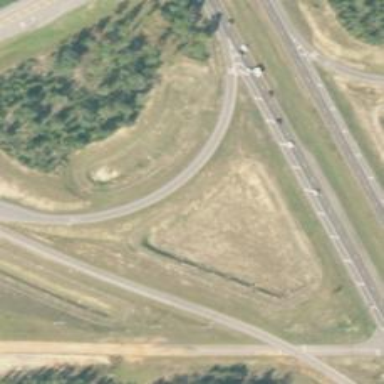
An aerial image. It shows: Folded diamond junction on motorway link.